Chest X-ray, PA view. Patient: 32 years old, sex F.
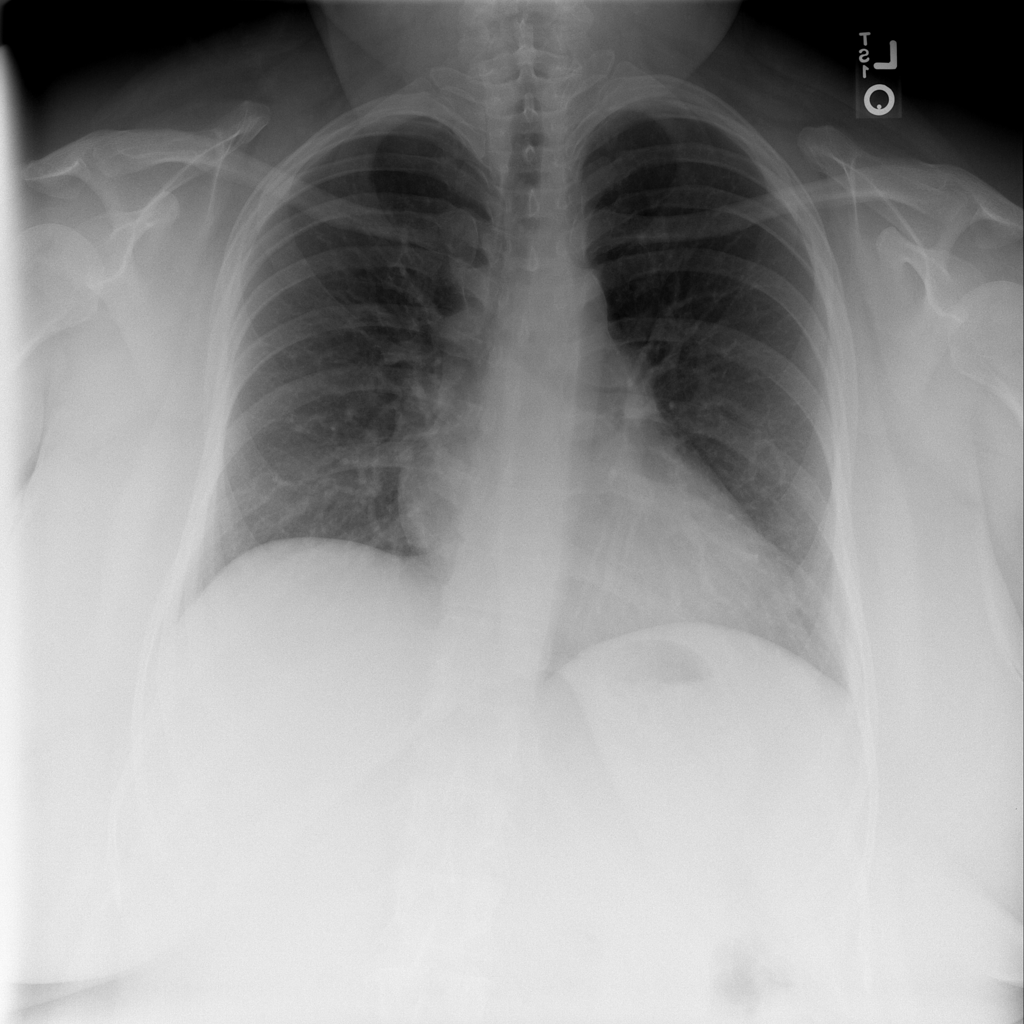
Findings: No Finding